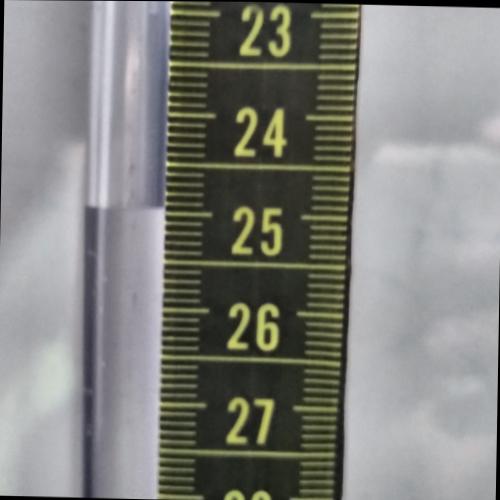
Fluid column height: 24.9 cm